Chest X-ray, PA view. Patient: 20 years old, sex M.
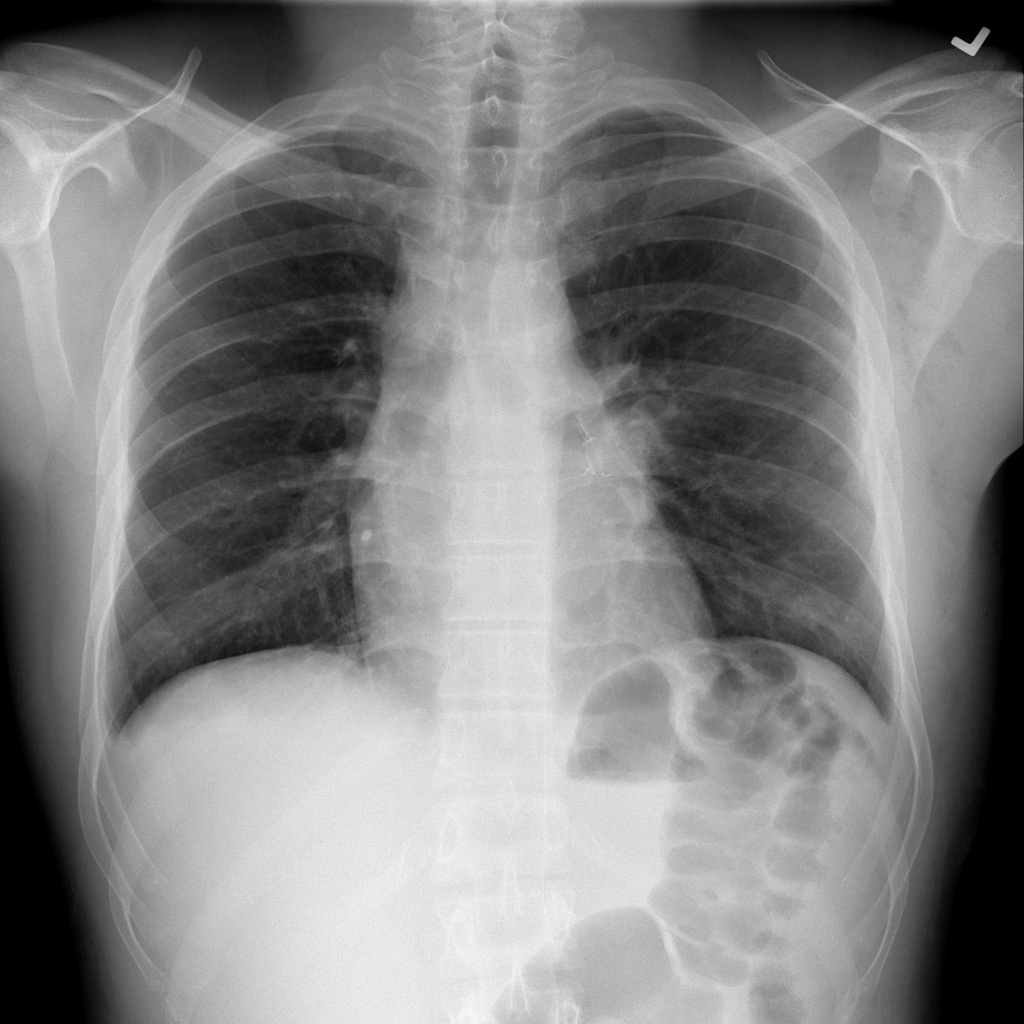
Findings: Emphysema